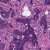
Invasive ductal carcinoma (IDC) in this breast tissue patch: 0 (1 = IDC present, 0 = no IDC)